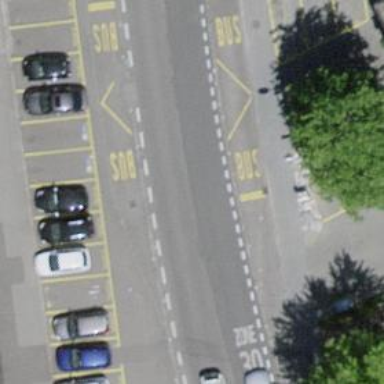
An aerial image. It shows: Bus stop with platform for public transport.